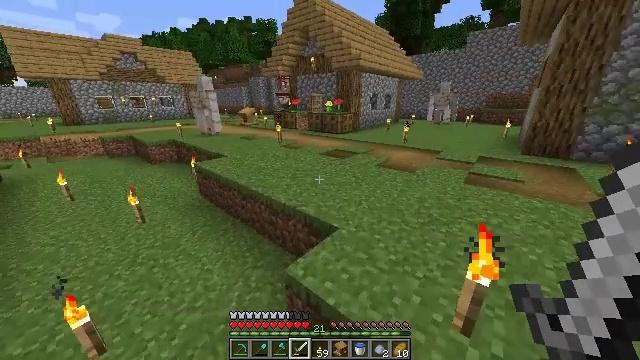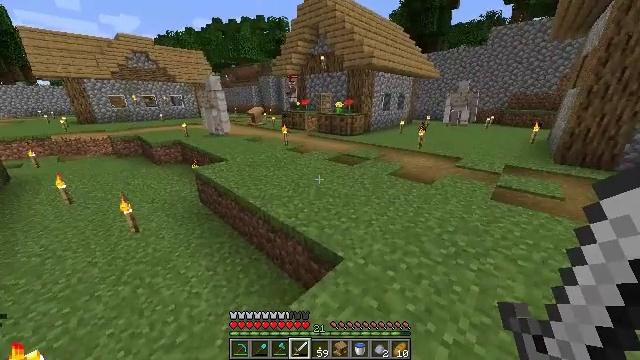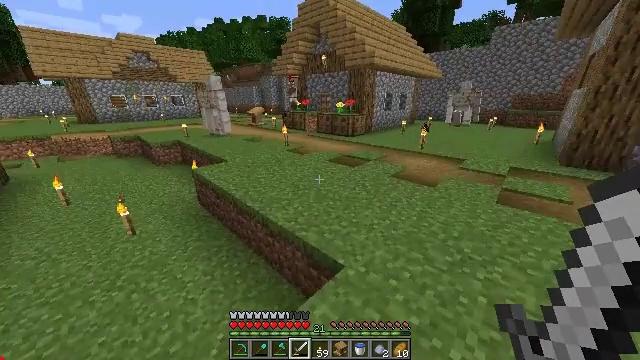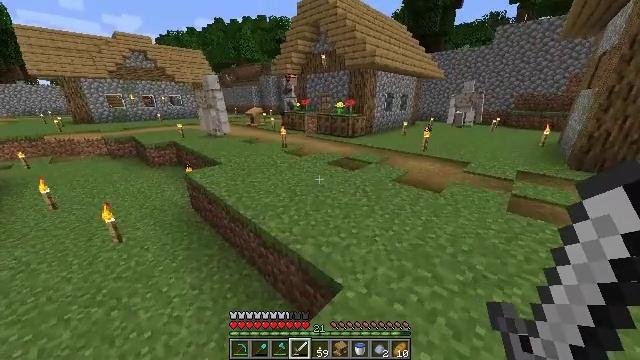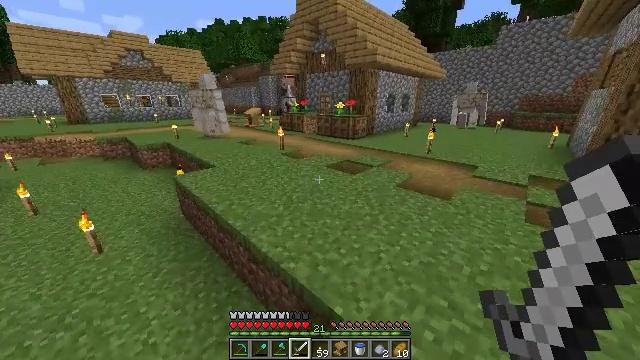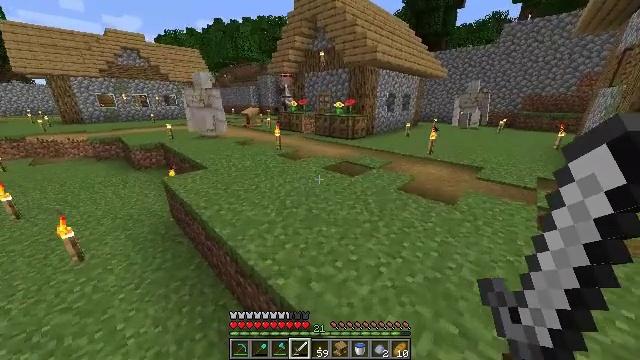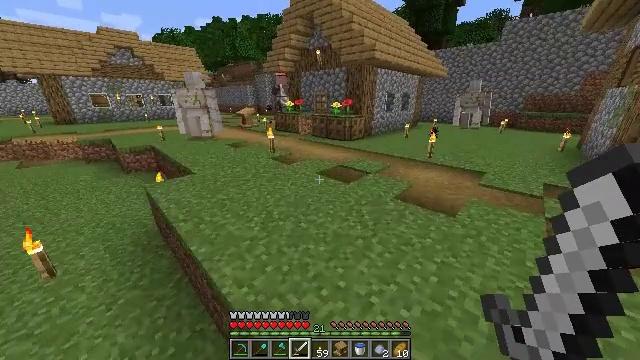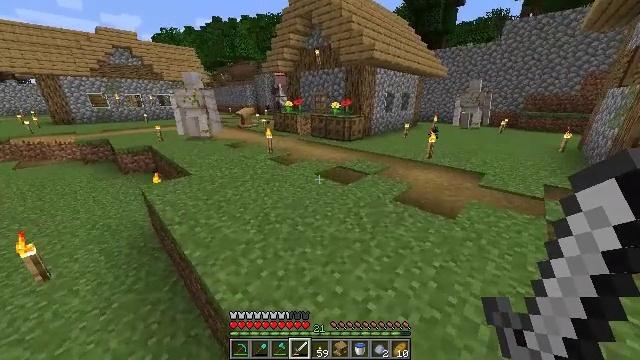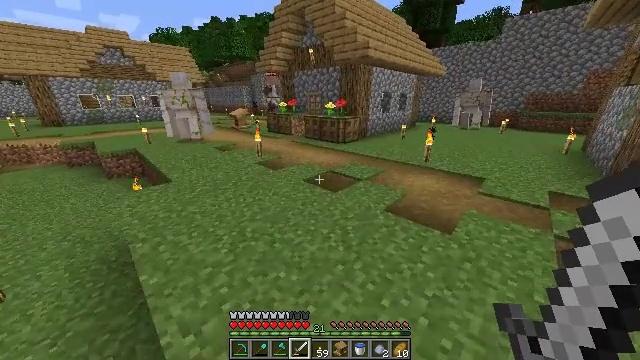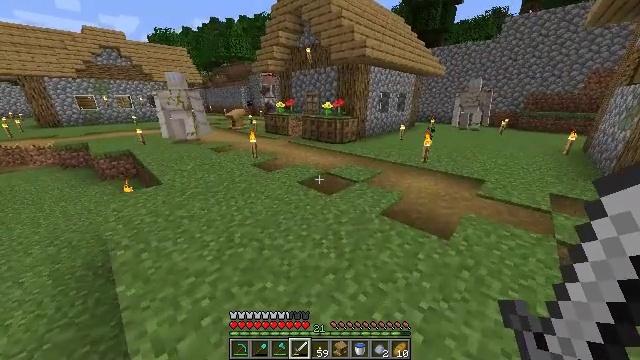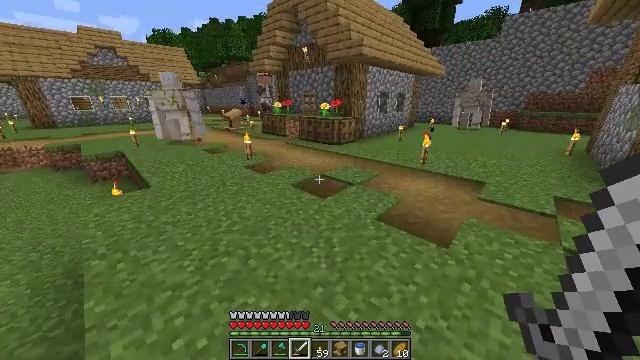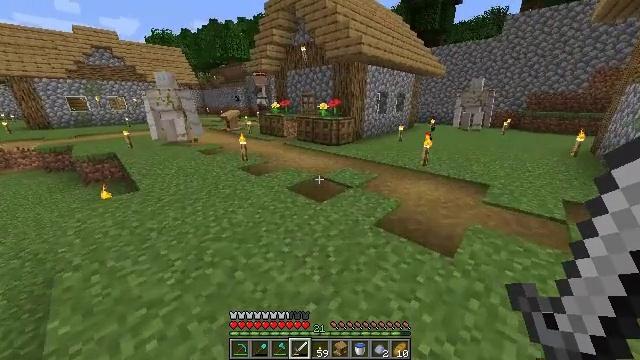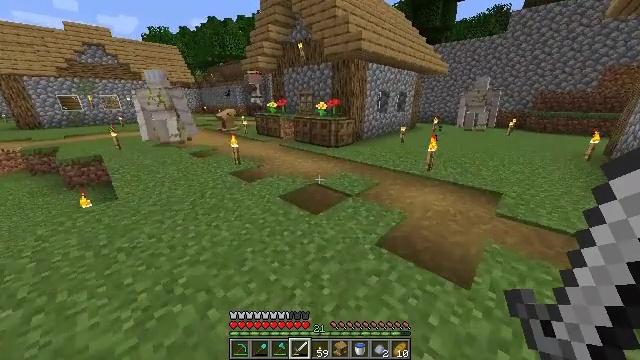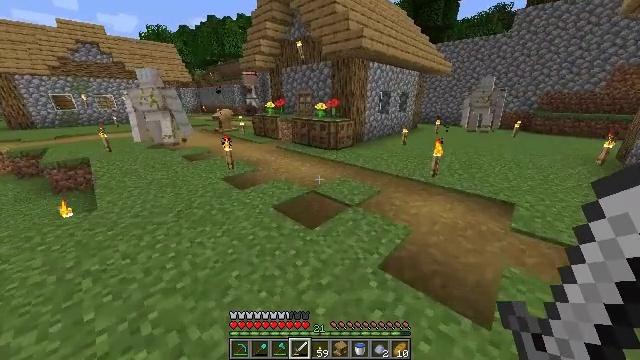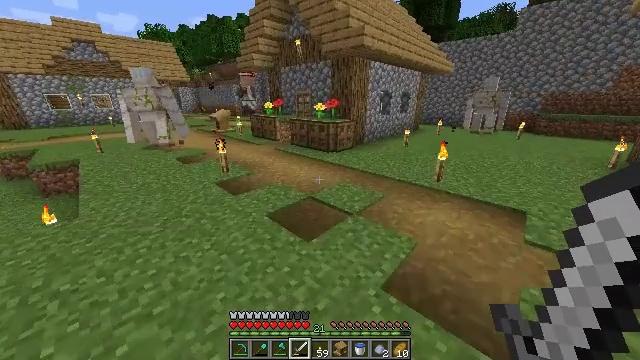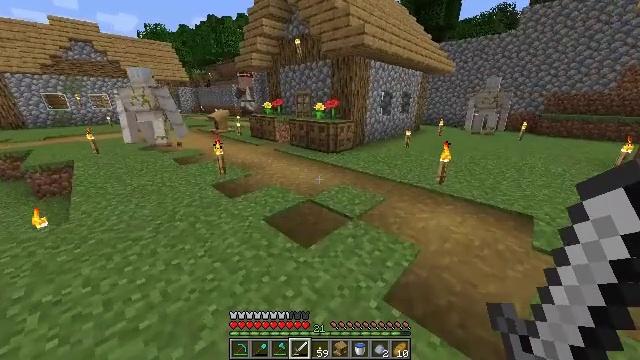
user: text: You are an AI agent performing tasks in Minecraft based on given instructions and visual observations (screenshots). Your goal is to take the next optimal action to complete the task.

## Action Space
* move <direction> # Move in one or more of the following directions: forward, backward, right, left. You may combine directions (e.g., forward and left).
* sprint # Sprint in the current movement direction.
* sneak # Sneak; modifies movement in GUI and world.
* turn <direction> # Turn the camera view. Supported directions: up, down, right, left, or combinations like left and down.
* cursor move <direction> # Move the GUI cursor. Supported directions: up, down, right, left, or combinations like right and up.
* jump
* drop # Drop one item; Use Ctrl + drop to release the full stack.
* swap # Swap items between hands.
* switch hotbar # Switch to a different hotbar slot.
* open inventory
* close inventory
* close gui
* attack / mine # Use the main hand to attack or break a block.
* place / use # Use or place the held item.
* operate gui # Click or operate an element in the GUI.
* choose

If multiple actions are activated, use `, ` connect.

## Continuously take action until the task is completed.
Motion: motion action
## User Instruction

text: Gather sugar cane for crafting.
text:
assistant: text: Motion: move forward, sprint, turn left
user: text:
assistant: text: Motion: move forward, sprint
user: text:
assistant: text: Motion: move forward, sprint
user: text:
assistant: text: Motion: move forward, sprint
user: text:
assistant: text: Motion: move forward and move right, sprint
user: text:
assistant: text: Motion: move forward and move right, sprint
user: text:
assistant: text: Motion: move forward and move right, sprint
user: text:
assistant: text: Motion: move forward and move right, sprint
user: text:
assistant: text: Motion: move forward and move right, sprint
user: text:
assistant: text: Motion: move forward, sprint
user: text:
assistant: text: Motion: move forward, sprint
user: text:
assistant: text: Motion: move forward, sprint
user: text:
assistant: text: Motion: move forward, sprint
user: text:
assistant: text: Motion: move forward, sprint
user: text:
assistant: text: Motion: move forward, sprint
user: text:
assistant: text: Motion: move forward, sprint
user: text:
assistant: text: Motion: move forward and move left, sprint
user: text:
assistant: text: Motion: move forward and move left, sprint, turn left
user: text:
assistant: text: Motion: move forward and move left, sprint, turn left
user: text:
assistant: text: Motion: move forward and move left, sprint
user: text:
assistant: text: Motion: move forward and move left, sprint
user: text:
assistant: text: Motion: move forward and move left, sprint, turn left
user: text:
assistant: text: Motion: move forward and move left, sprint, turn left
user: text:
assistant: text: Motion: move forward, sprint, turn left
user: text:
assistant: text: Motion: move forward, sprint, turn left
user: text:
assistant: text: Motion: move forward, sprint, turn left
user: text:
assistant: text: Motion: move forward, sprint
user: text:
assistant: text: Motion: move forward, sprint
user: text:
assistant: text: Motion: move forward, sprint
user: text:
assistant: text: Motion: move forward, sprint